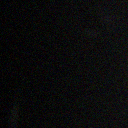
Screen state: off